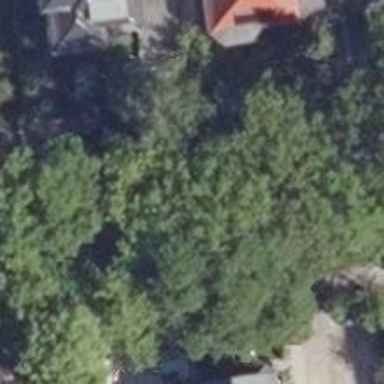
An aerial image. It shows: Beautiful tree in nature.